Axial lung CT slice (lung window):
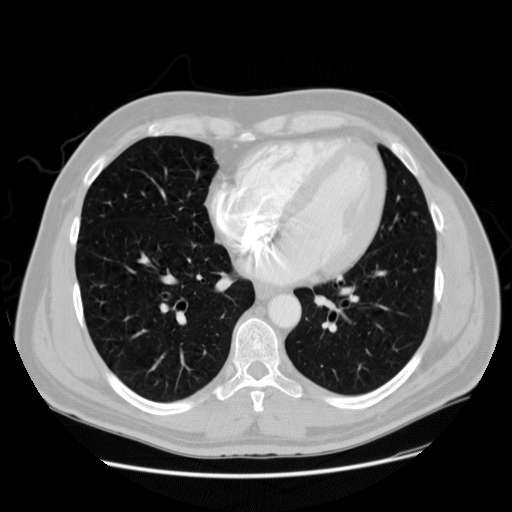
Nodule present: no